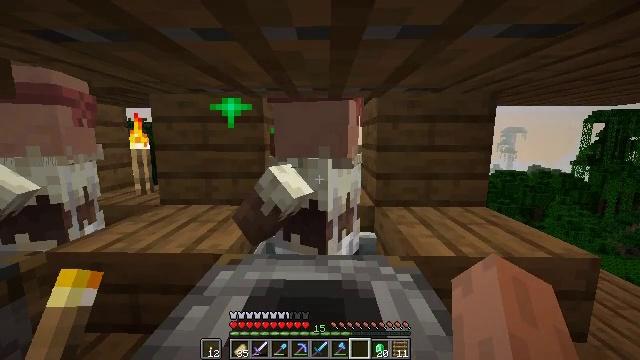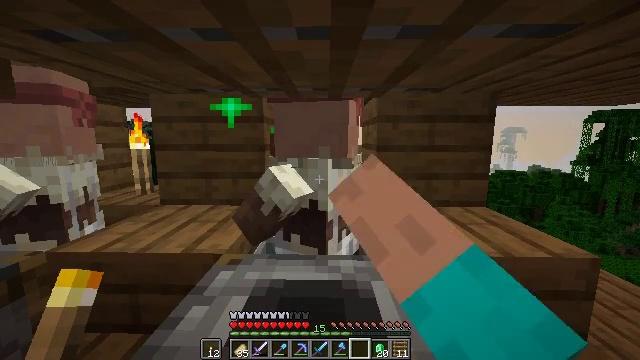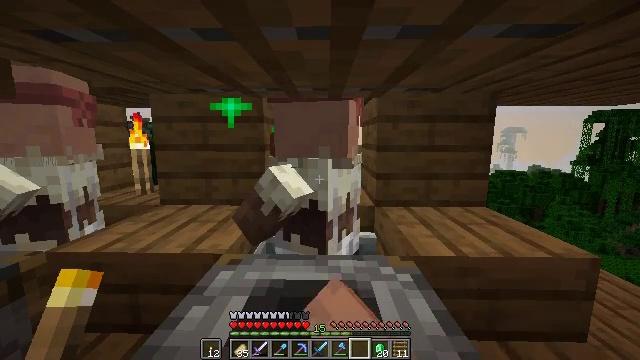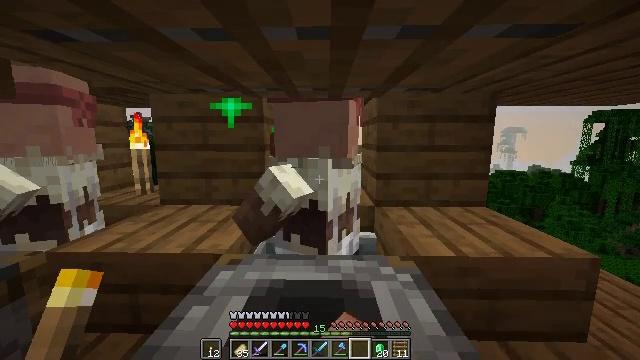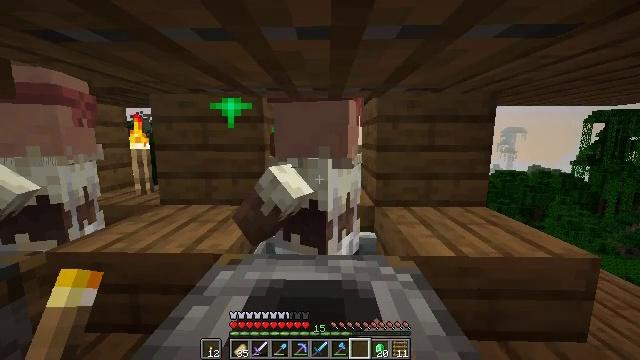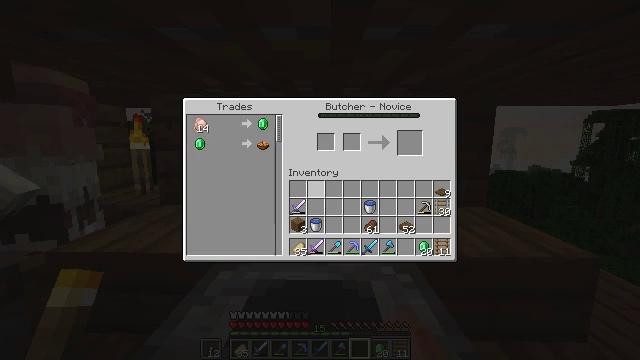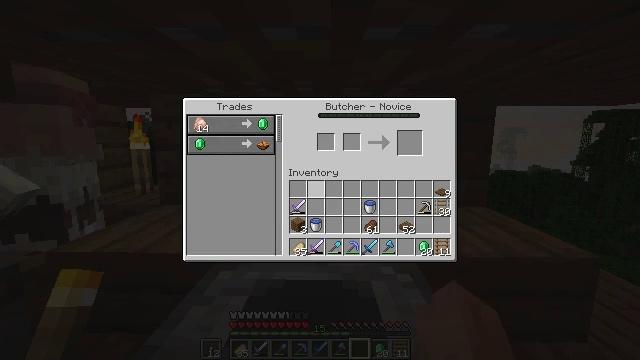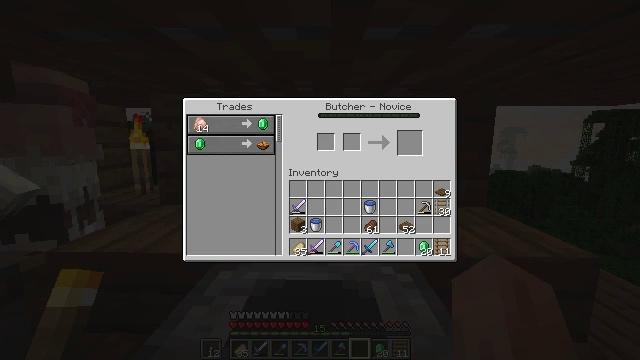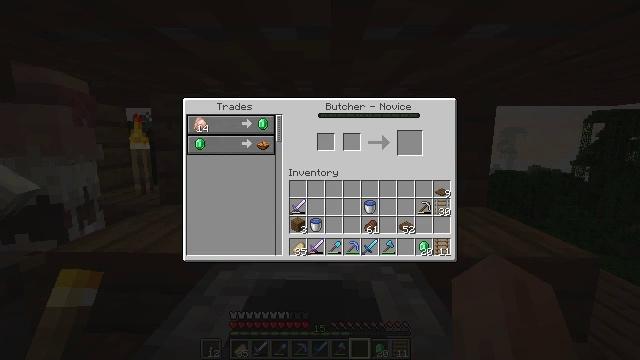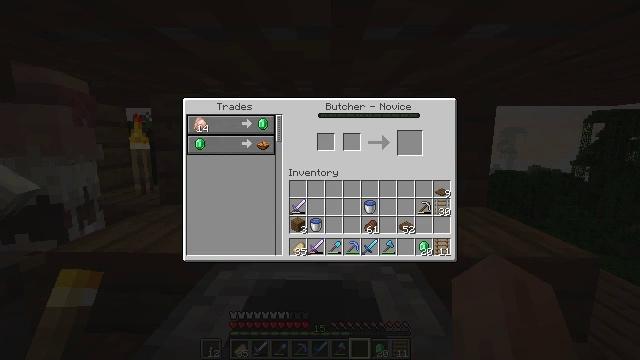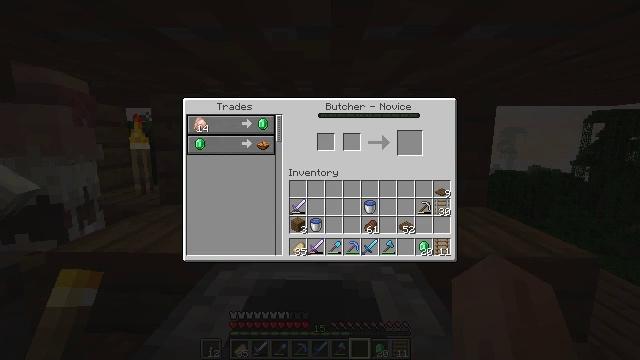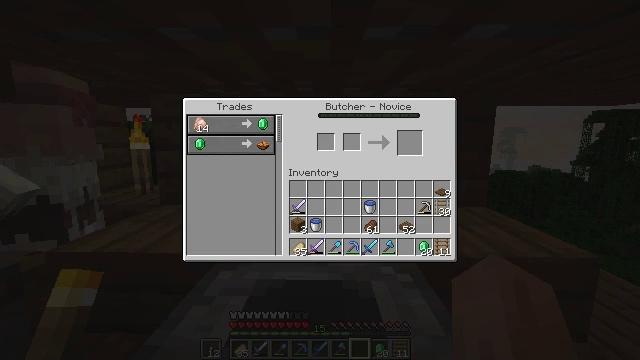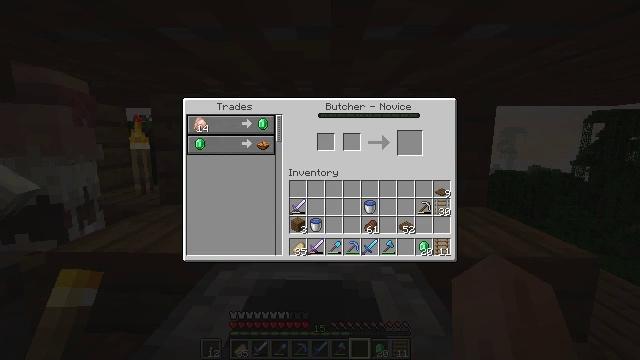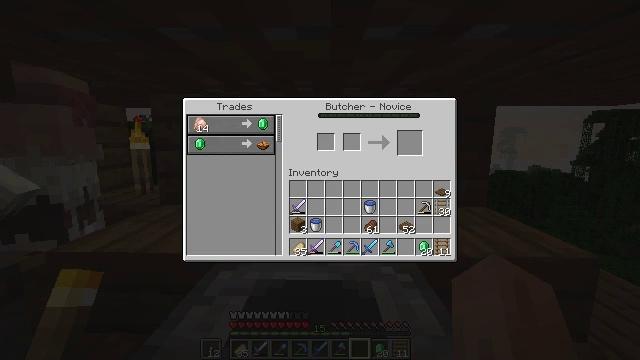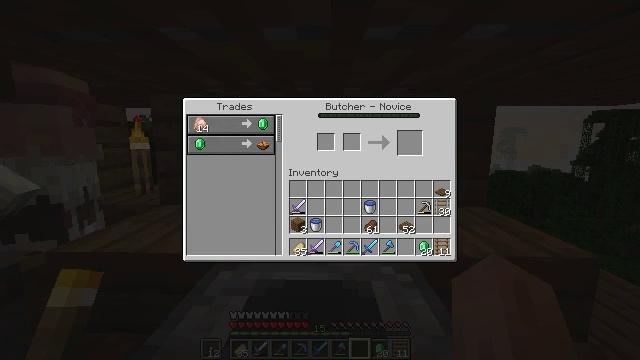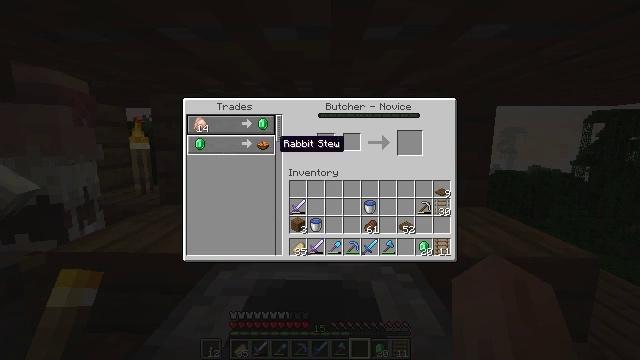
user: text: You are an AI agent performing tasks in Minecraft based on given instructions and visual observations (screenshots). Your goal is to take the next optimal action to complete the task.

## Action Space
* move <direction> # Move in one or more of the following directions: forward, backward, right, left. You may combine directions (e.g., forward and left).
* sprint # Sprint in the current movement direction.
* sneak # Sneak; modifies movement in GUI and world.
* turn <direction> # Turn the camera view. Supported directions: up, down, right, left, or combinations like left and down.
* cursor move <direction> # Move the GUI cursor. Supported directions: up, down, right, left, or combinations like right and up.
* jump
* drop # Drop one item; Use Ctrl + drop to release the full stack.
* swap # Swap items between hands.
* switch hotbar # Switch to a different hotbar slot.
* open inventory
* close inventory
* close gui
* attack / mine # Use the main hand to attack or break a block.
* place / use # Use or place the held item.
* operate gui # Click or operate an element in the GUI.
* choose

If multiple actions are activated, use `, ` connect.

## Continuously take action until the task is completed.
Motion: motion action
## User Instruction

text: Open a crafting table and make a rabbit stew.
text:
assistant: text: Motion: use / place
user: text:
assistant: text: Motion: use / place
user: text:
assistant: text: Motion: no_op
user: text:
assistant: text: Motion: no_op
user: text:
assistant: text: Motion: open gui
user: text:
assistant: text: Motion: no_op
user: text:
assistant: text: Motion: no_op
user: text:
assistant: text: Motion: no_op
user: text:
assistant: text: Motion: no_op
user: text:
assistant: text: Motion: no_op
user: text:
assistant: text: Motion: no_op
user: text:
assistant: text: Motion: no_op
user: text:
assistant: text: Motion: no_op
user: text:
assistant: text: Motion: cursor move left and up
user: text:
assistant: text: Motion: cursor move left and up
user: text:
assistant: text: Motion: cursor move left and up
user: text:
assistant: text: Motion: cursor move left
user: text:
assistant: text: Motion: no_op
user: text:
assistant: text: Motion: no_op
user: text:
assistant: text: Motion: no_op
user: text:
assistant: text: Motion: cursor move down
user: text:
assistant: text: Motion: no_op
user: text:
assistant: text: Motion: no_op
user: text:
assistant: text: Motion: no_op
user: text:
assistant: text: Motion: no_op
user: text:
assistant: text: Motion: no_op
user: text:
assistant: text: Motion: no_op
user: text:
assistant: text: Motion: no_op
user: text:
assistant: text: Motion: operate gui
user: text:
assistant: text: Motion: operate gui